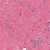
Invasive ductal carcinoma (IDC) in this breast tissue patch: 0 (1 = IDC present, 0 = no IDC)